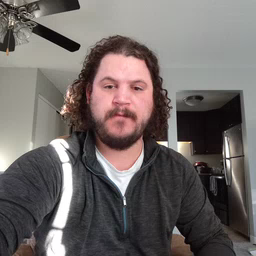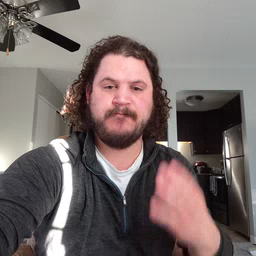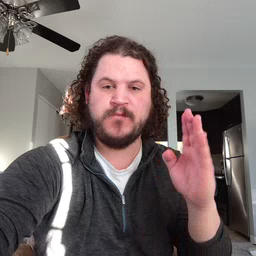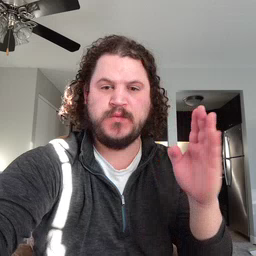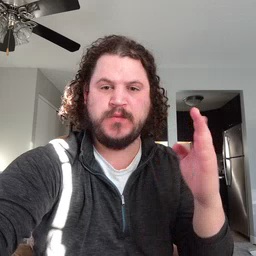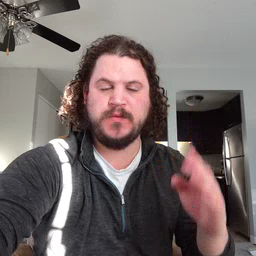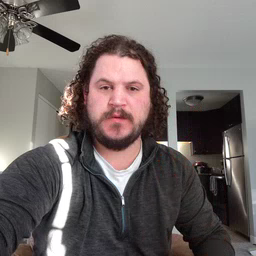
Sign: blue